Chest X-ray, AP view. Patient: 49 years old, sex F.
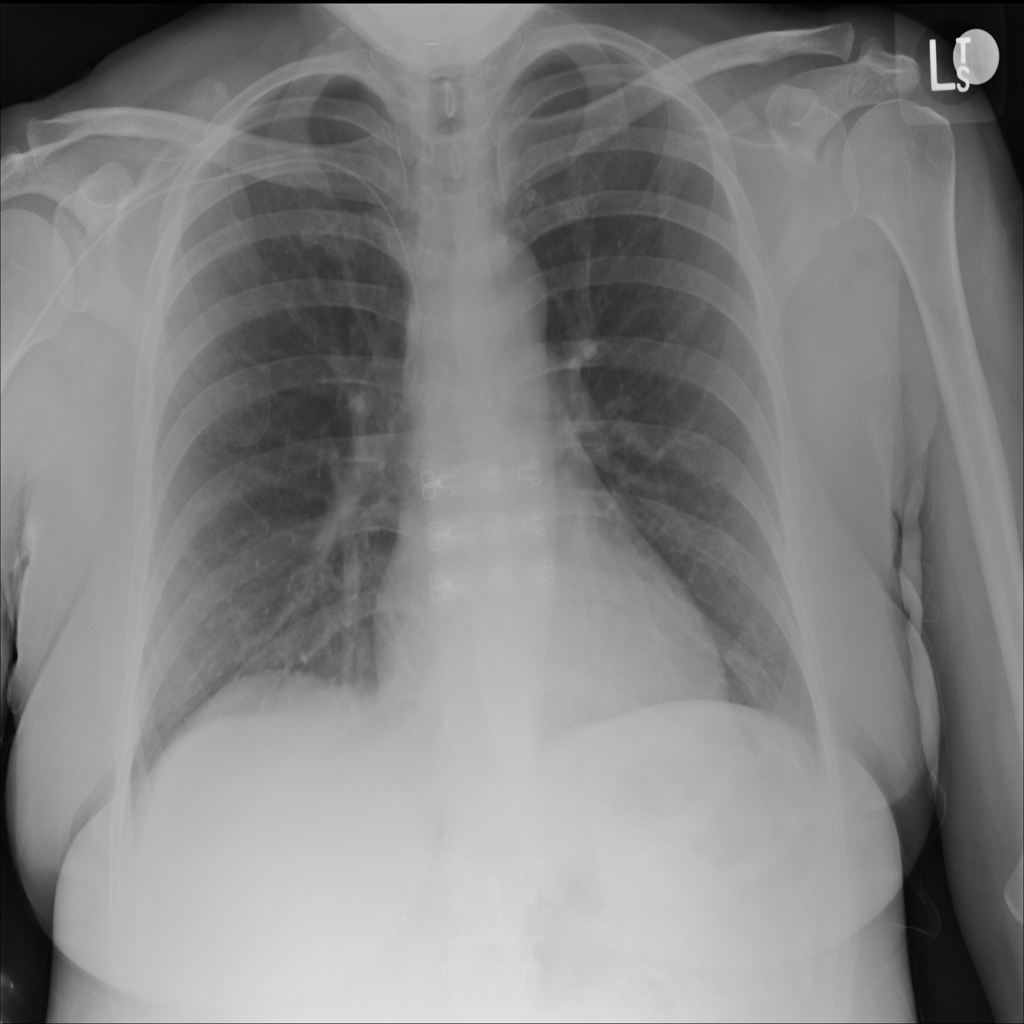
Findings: No Finding